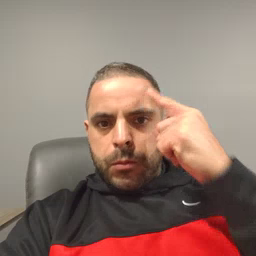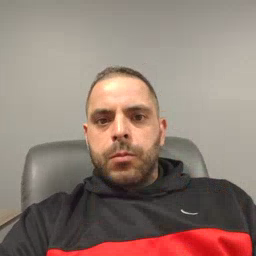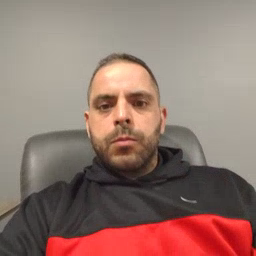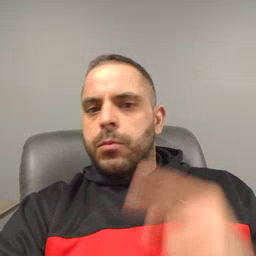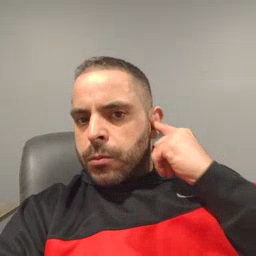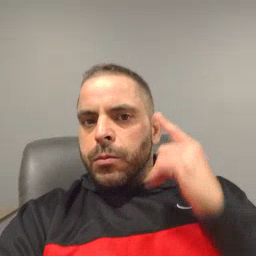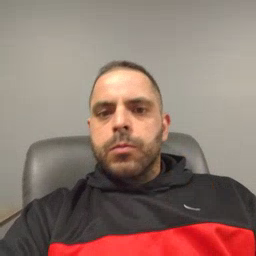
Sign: hear